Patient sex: M
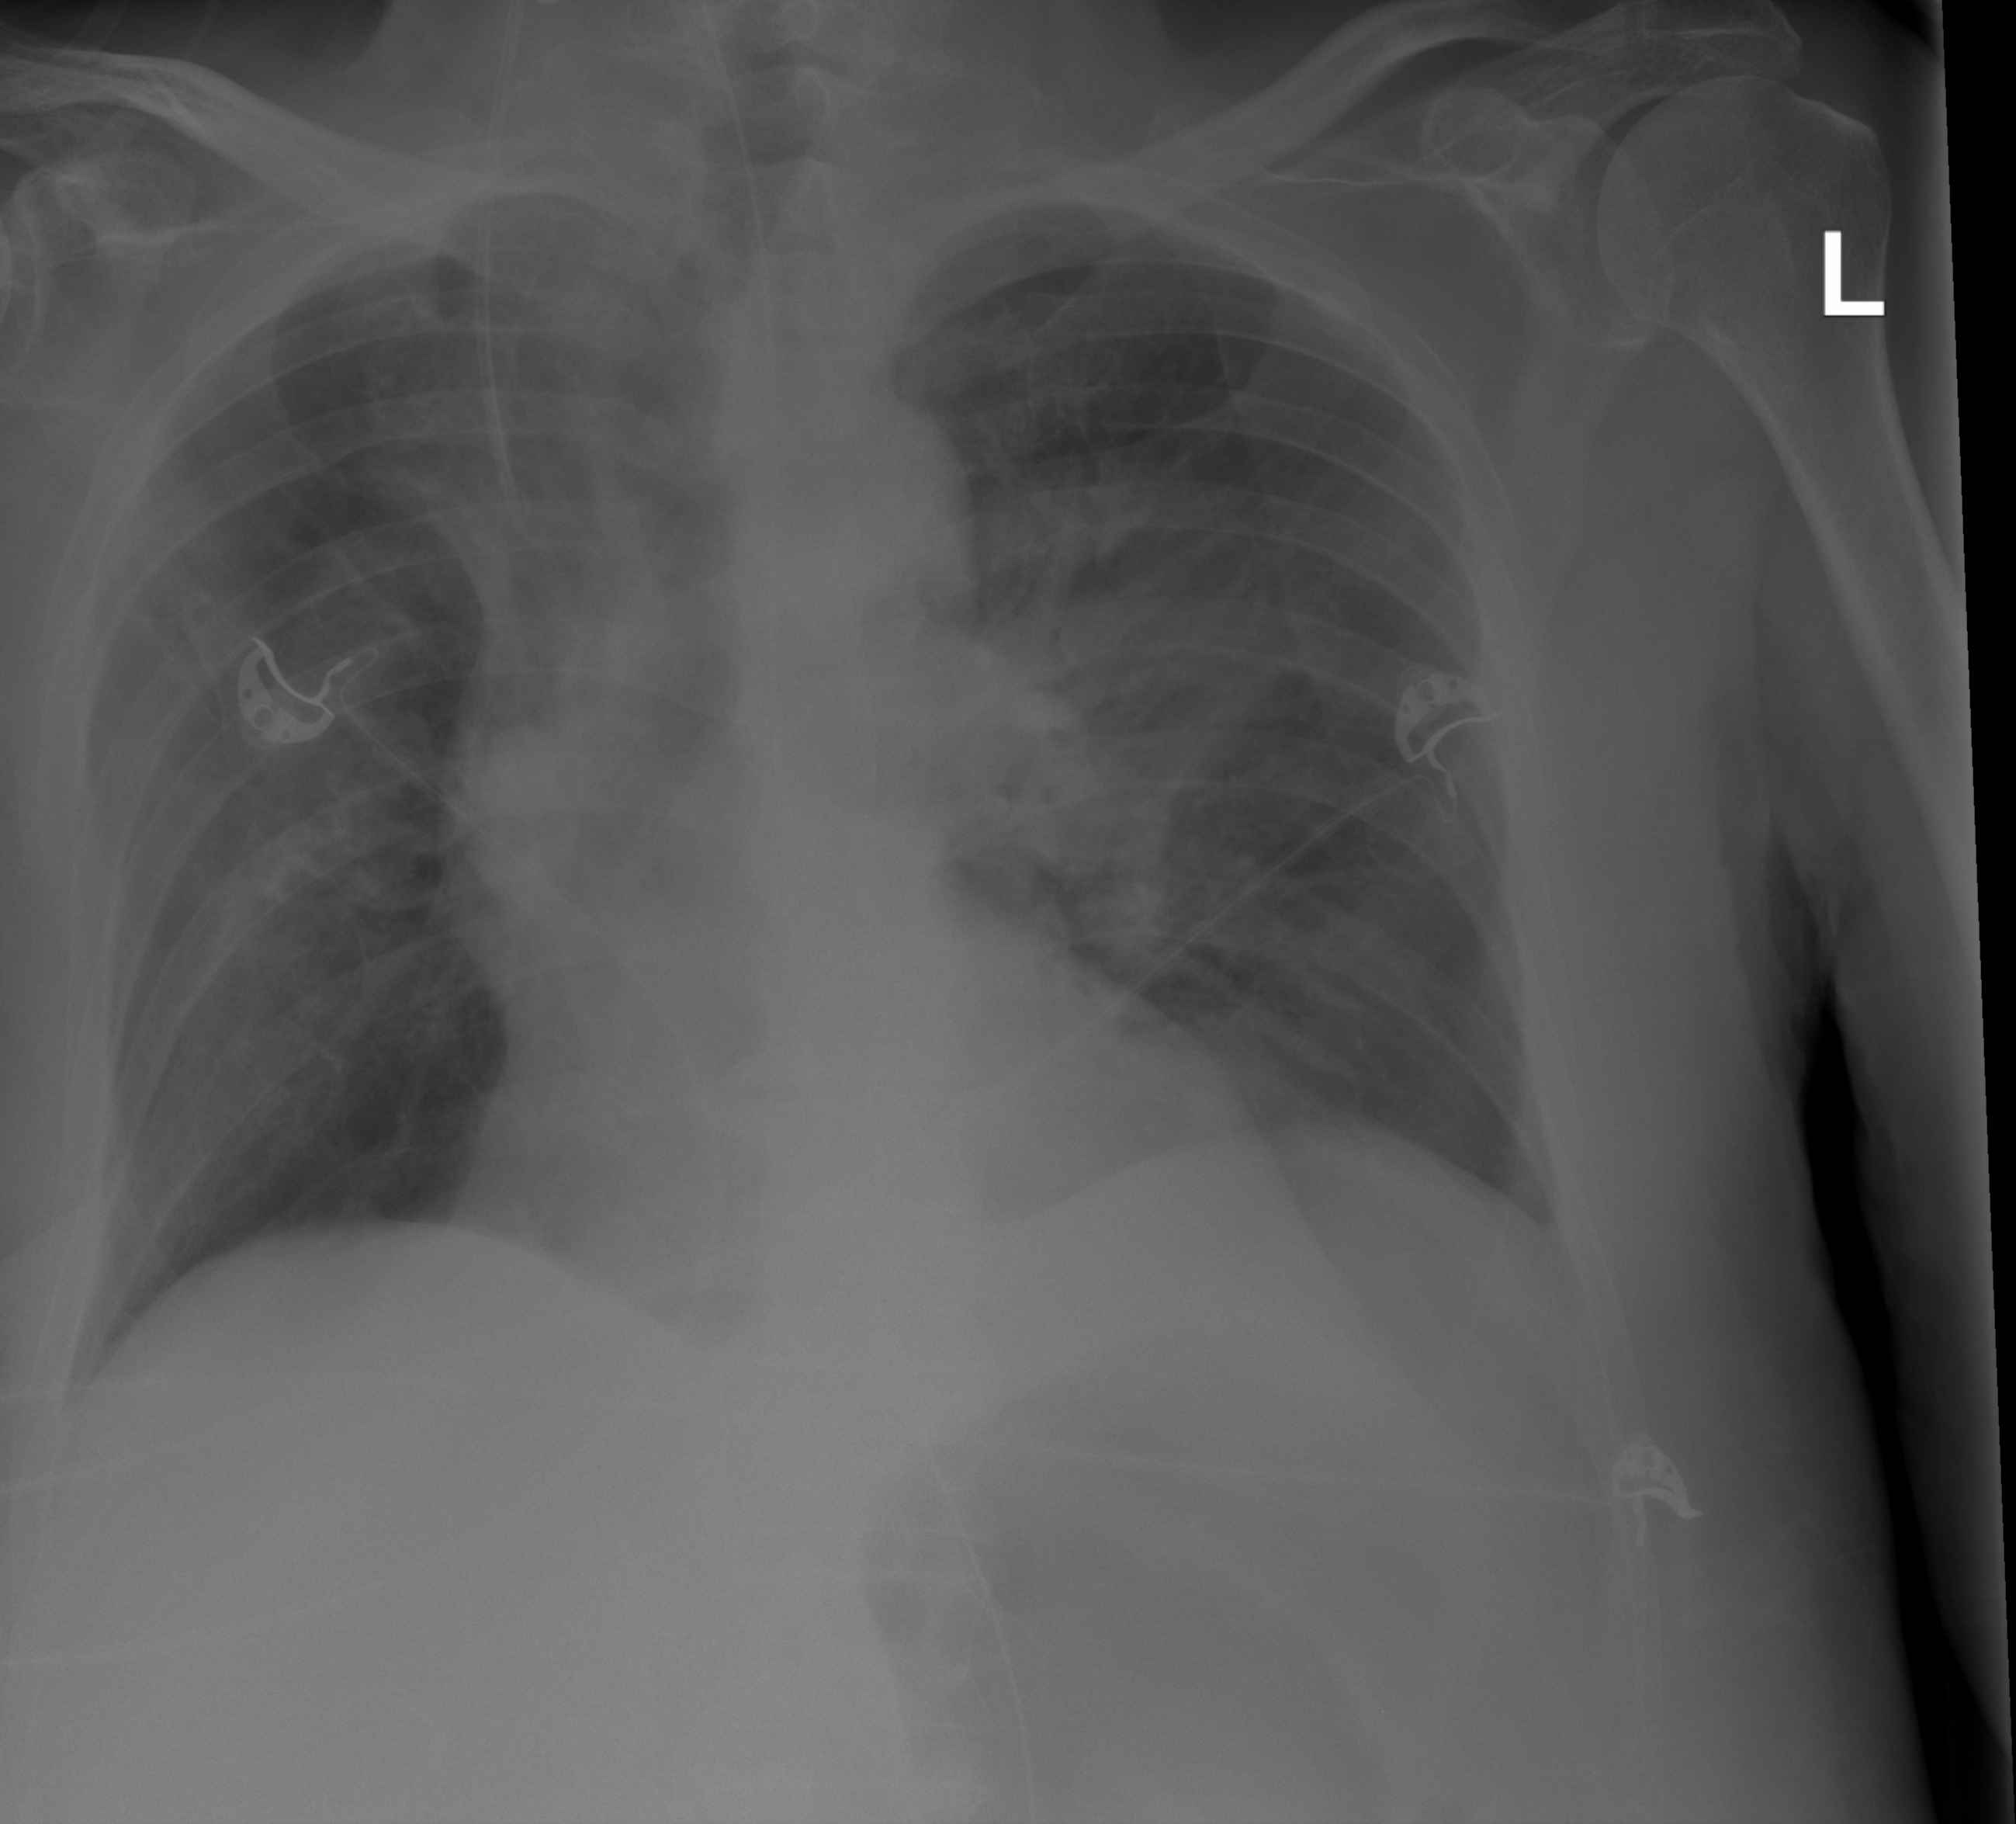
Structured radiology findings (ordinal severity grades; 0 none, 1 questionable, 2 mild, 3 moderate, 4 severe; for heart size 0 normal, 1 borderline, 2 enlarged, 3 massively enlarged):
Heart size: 0
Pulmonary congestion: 0
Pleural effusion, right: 2
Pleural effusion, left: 2
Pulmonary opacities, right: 0
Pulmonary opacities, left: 0
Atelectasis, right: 2
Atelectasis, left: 0